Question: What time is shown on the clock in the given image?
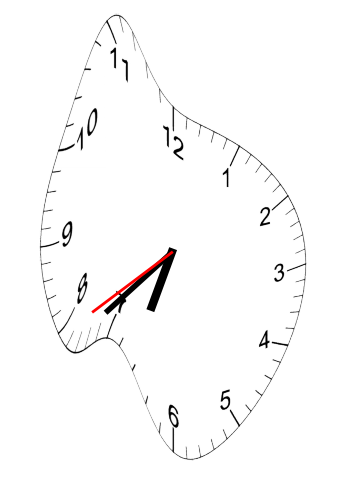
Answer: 06:37:39